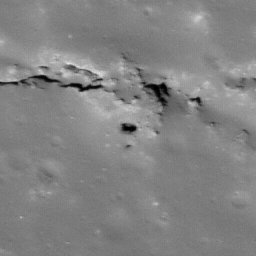
Pit: Jackson 4
Host crater: Jackson
Host type: impact_melt
Lunar coordinates: latitude 21.764, longitude 197.12